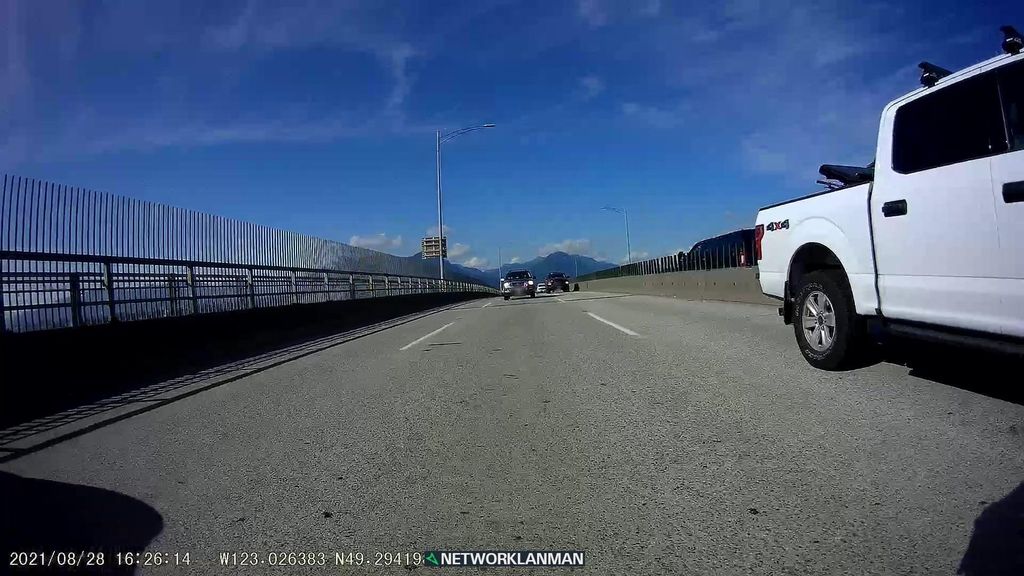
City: vancouver